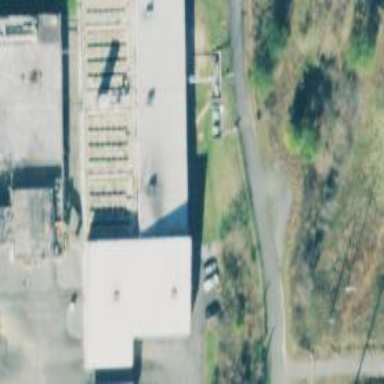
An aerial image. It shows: Industrial substation.